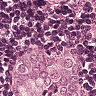
Metastatic tissue present: yes